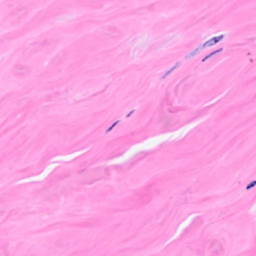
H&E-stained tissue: Breast